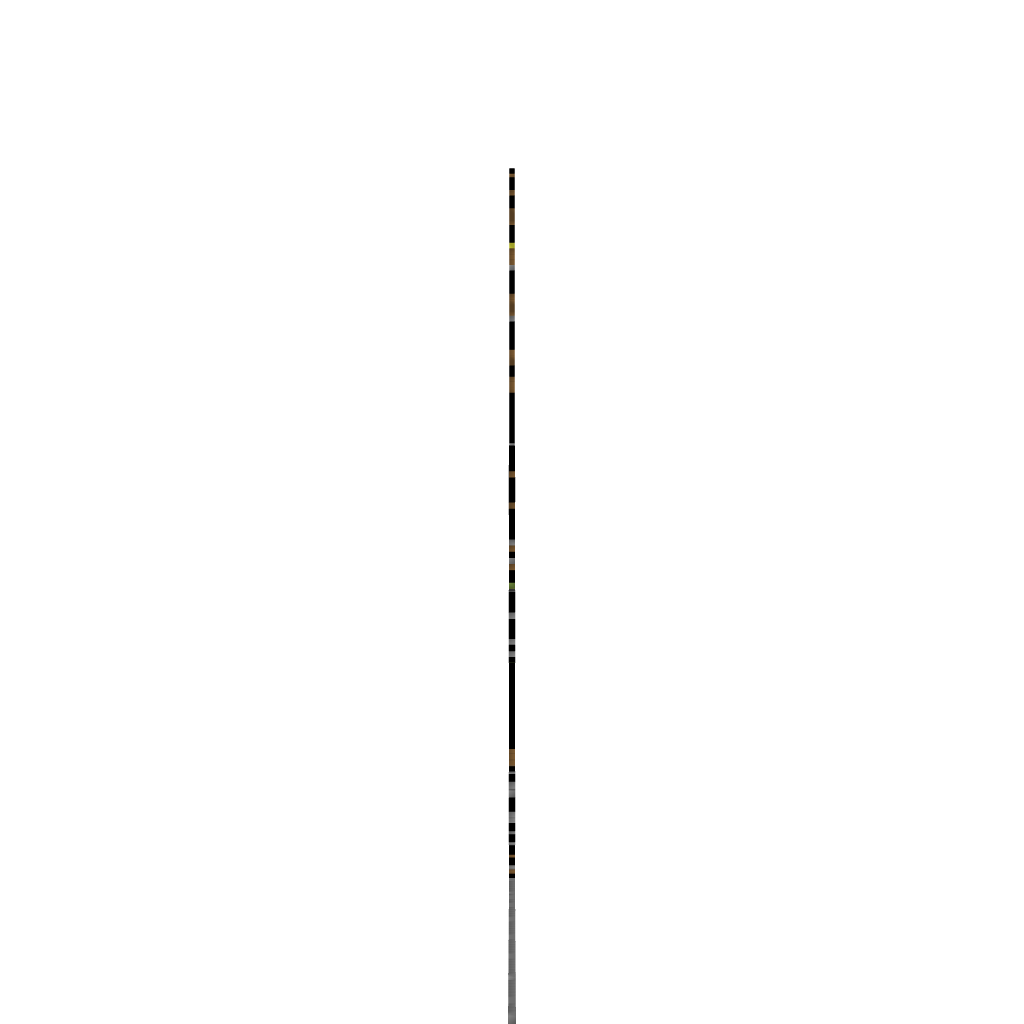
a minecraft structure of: Bart Simpson Pixel Art bad low quality